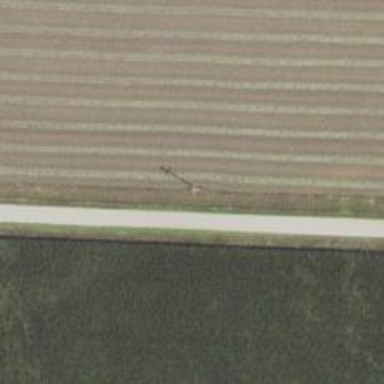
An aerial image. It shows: Power pole.